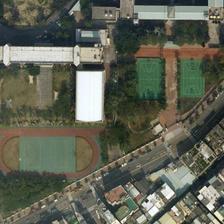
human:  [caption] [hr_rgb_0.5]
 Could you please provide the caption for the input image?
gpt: many buildings and some green trees are around a playground and two basketball fields separately .

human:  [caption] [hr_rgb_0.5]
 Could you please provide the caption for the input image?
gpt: a playground and two basketball fields are next to a road .

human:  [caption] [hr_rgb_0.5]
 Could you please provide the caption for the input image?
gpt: a playground and two basketball fields are next to a road .

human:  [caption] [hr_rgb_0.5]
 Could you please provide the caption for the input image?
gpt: two courts which are surrounded by buildings and located at junctions can be easily seen .

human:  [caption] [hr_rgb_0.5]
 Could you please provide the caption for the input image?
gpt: a playground and two basketball fields are next to a road .